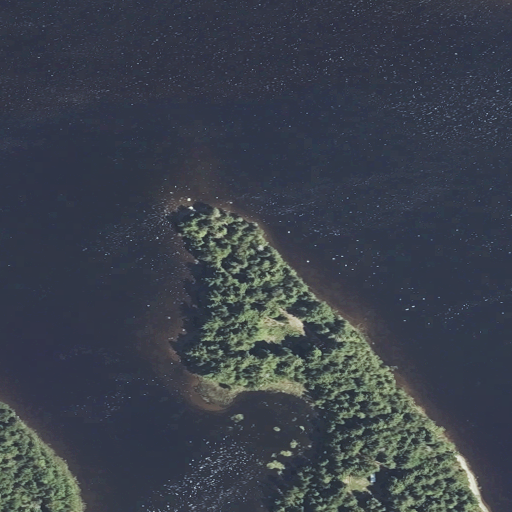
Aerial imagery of cape in Maine named Ice House Point containing open water, unknown, evergreen forest, woody wetlands, barren land, and mixed forest